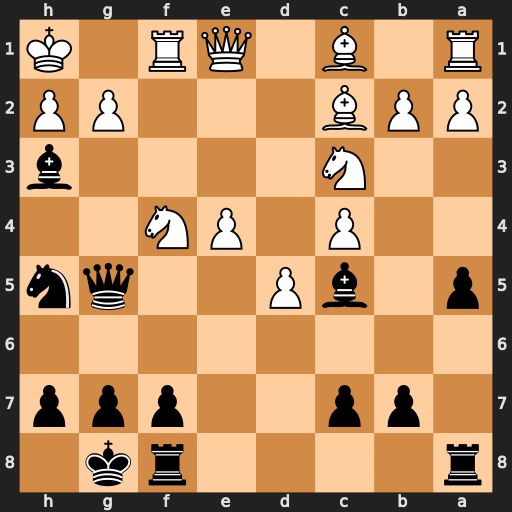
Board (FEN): r4rk1/1pp2ppp/8/p1bP2qn/2P1PN2/2N4b/PPB3PP/R1B1QR1K
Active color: b
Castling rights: -
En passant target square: -
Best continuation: Nxf4 Qg3 Bxg2+ Qxg2 Qxg2#